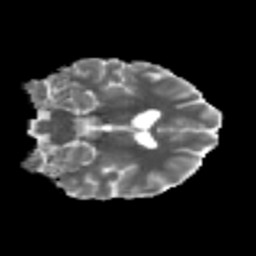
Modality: MD
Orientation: coronal
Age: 26
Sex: female
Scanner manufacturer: siemens
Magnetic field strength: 3 T
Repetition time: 3.5 s
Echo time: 0.125 s